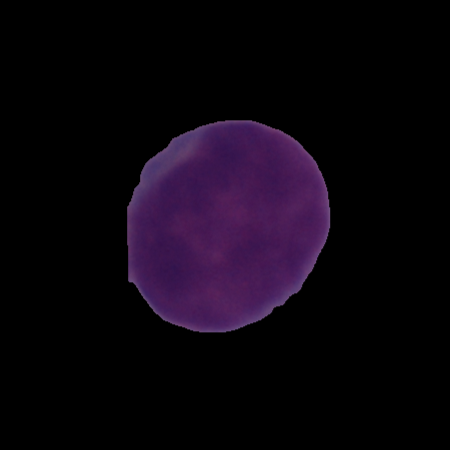
Label: cancer